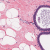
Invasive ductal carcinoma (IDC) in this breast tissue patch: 0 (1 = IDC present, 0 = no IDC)